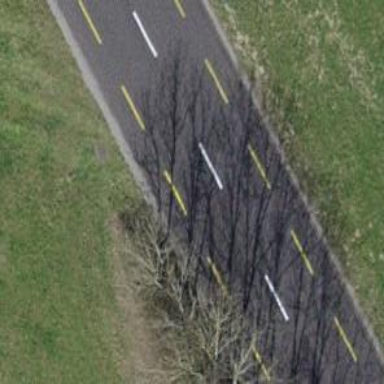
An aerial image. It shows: Secondary road with shared lane for cyclists.